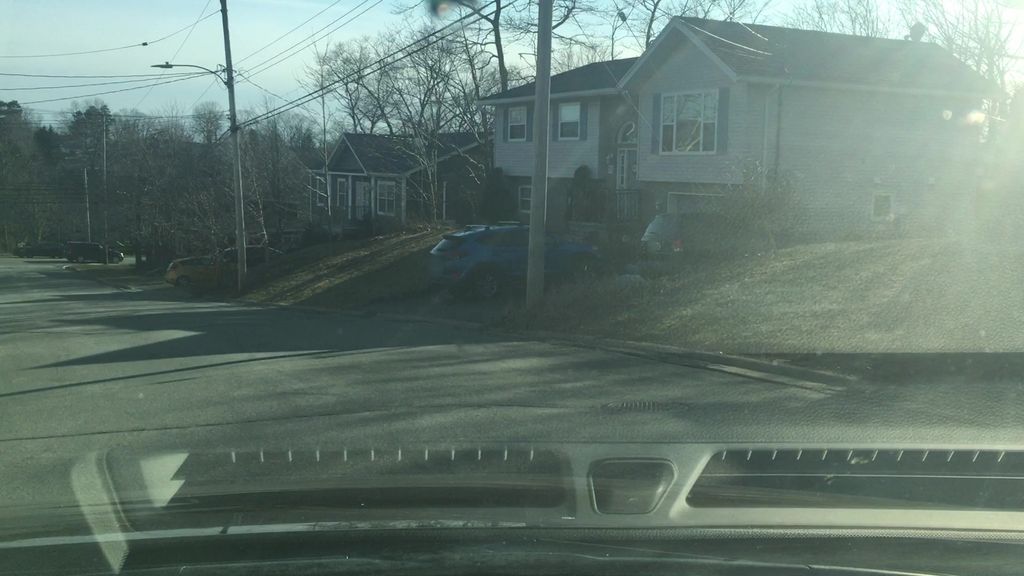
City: halifax